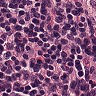
Metastatic tissue present: no